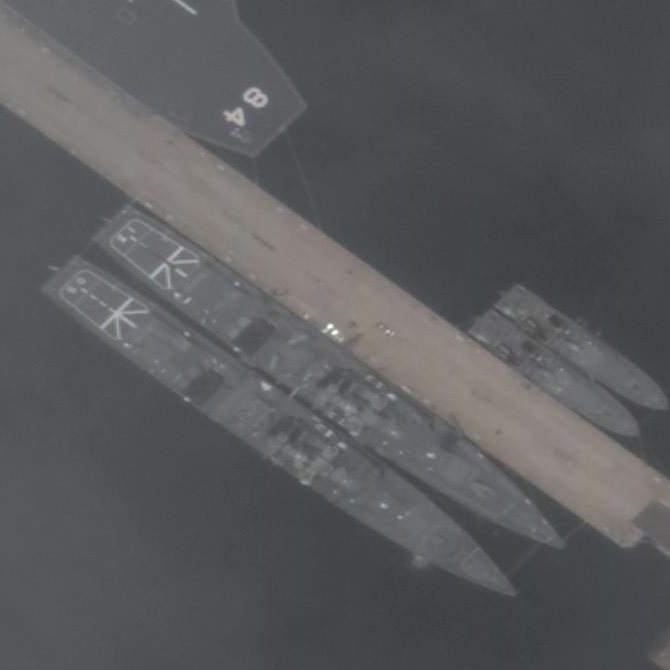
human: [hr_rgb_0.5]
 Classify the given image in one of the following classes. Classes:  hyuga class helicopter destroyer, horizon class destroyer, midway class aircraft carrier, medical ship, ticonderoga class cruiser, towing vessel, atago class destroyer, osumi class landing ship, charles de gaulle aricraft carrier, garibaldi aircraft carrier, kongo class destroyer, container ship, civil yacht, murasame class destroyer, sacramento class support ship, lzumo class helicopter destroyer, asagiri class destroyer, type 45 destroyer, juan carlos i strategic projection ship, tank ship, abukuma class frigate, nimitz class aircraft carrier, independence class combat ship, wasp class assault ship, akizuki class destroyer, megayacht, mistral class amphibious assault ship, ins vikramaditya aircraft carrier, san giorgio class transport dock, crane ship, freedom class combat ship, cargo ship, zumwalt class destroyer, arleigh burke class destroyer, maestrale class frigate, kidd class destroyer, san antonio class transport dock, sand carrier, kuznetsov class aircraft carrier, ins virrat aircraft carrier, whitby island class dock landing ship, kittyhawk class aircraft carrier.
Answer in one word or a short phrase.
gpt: Murasame class destroyer